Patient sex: M
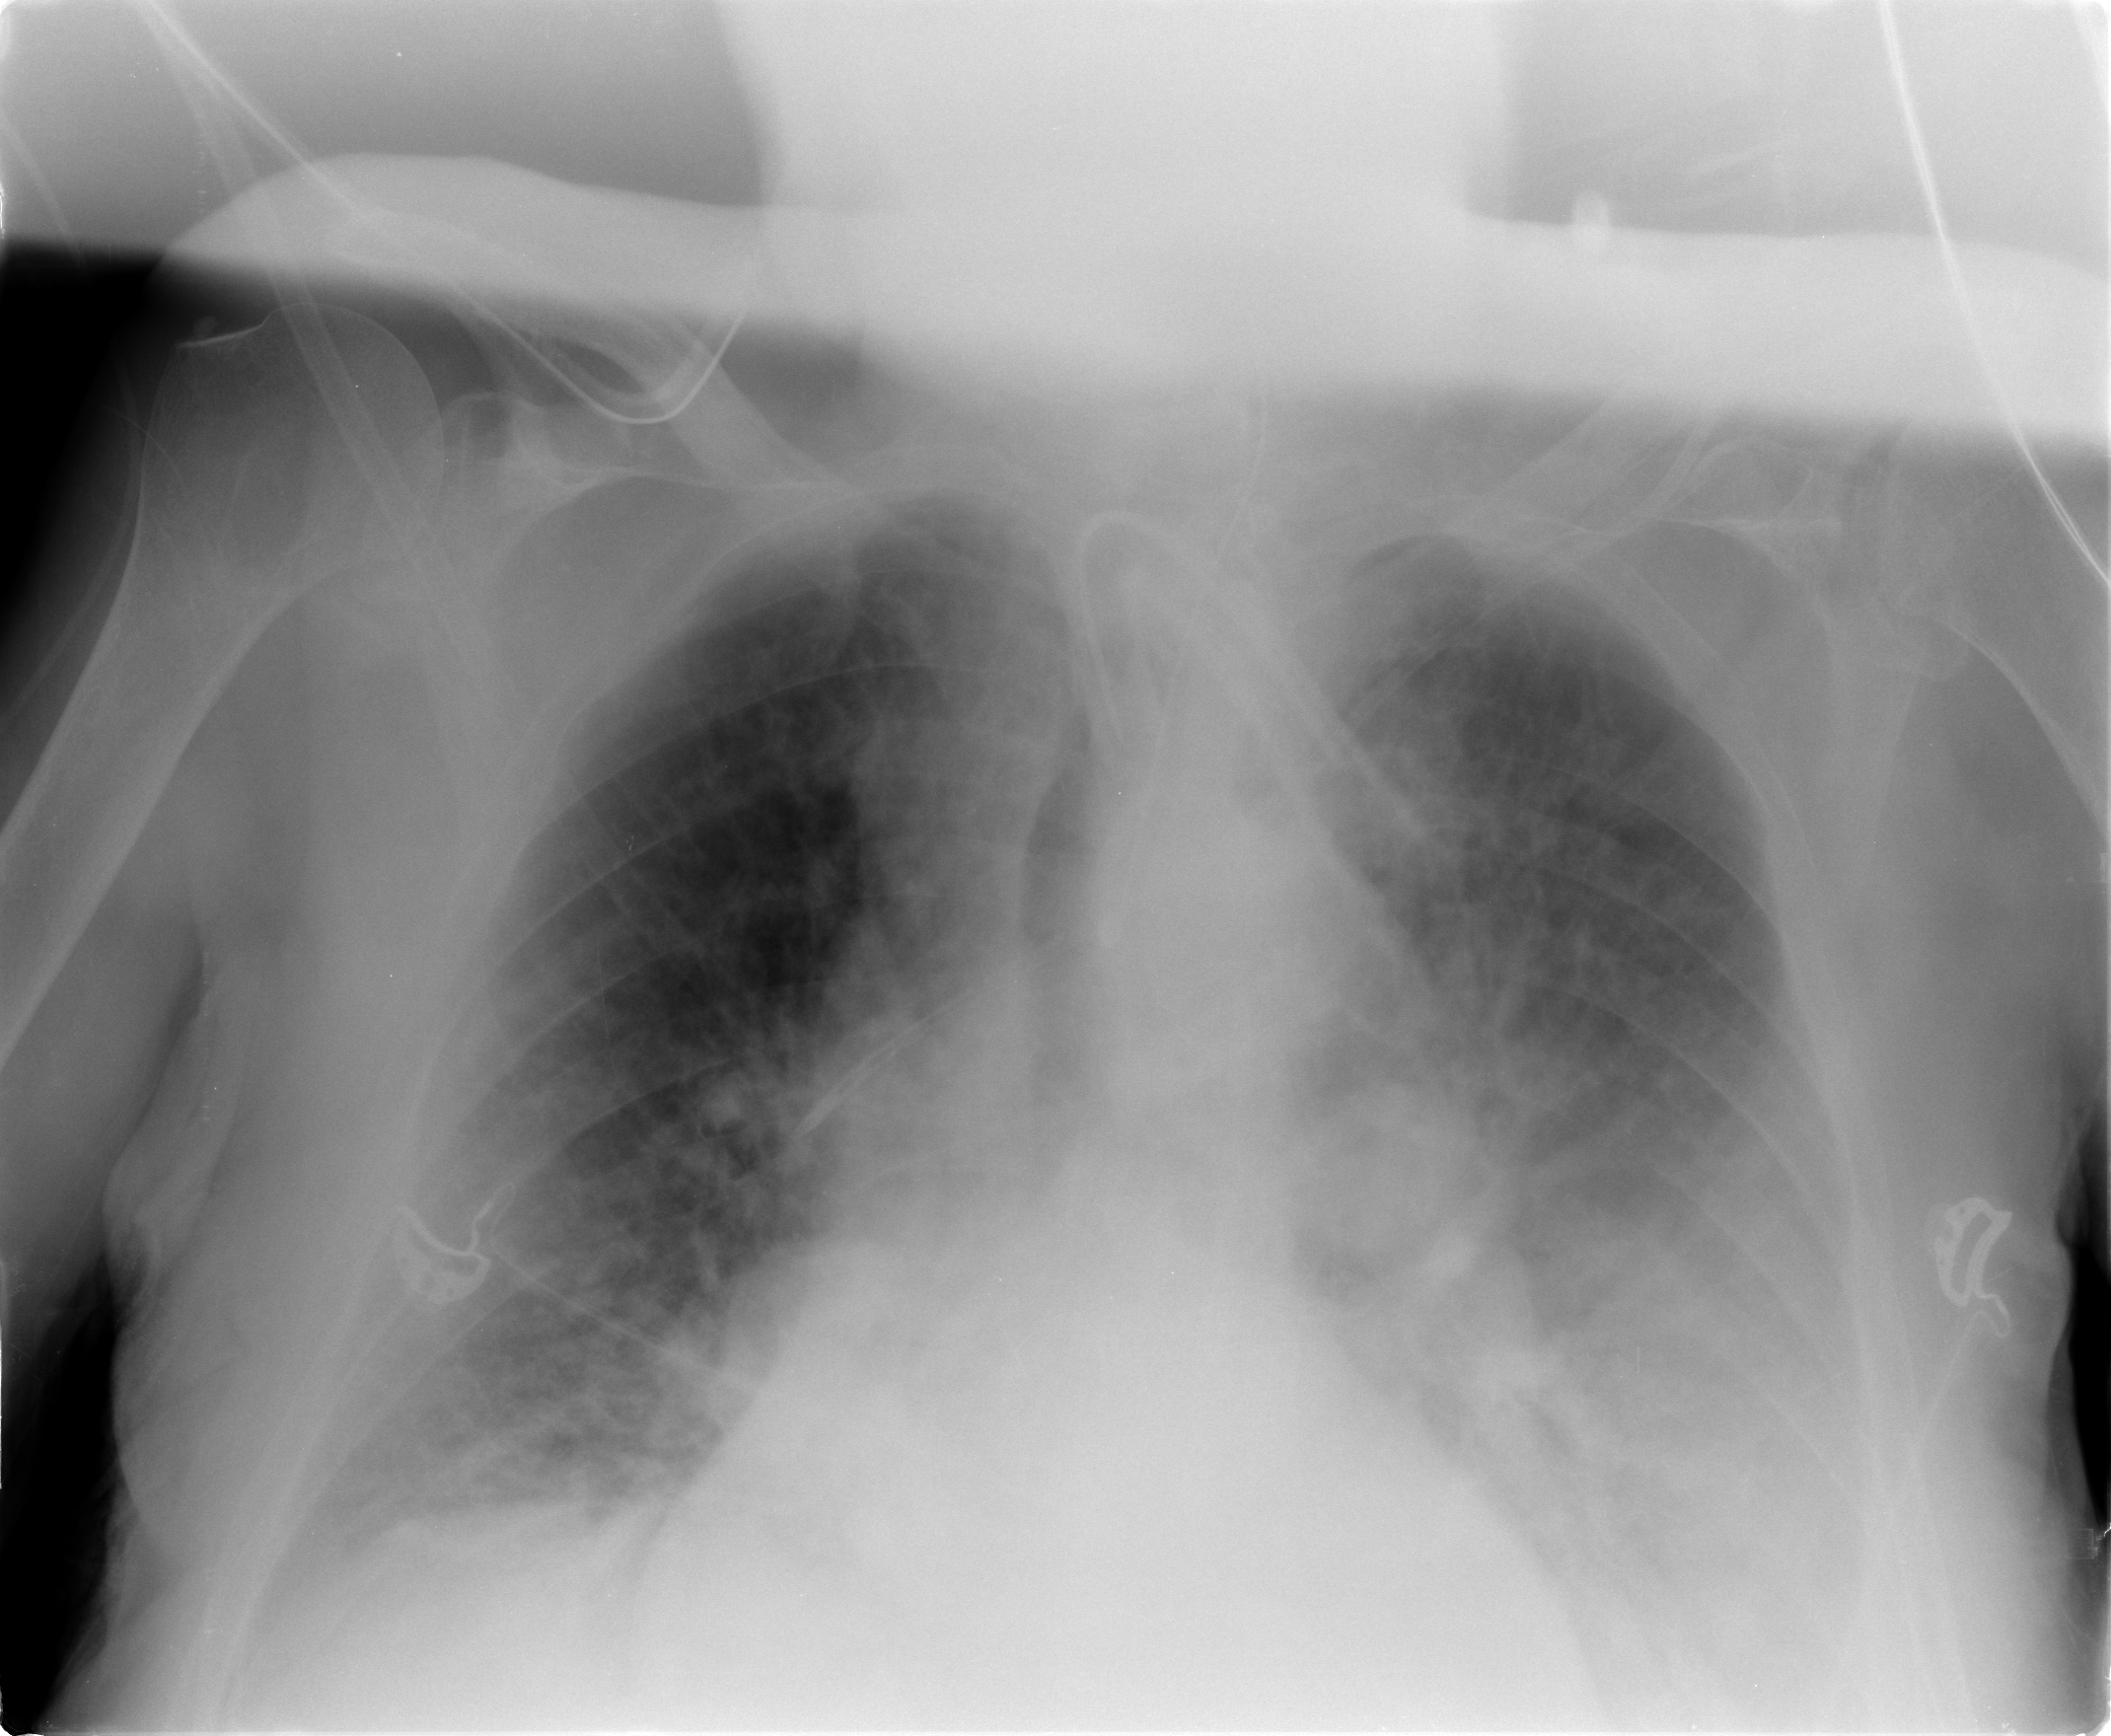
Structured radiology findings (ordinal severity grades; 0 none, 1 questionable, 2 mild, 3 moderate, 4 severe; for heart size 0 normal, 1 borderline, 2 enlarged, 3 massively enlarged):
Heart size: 2
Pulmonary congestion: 2
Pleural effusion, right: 2
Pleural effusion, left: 3
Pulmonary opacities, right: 2
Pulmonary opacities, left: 3
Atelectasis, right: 2
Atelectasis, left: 2